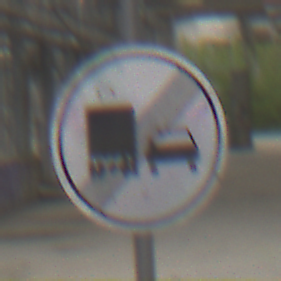
Verkehrszeichen: EndeUeberholverbotKraftfahrzeuge
Umgebung: Roofed, Special
Tageszeit: Midday
Wetter: Overcast
Licht: Natural
Jahreszeit: NotSpecified
Kontrast: LowContrast